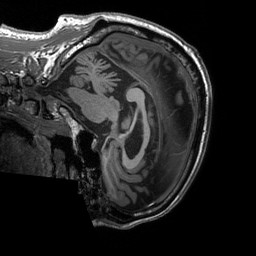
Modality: T1w
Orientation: sagittal
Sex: male
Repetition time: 1.95 s
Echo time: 0.026 s